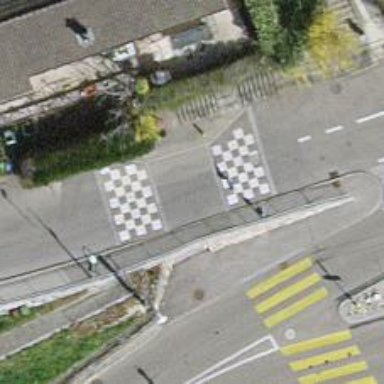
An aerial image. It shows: Traffic calming hump on the road.